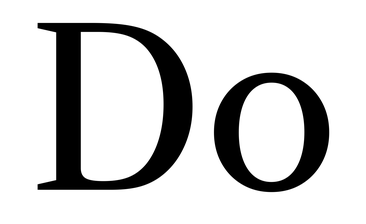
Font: LibreCaslonText_Regular